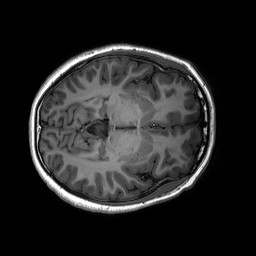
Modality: T1w
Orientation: axial
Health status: healthy
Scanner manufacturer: siemens
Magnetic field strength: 3 T
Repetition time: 2.3 s
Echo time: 0.00236 s